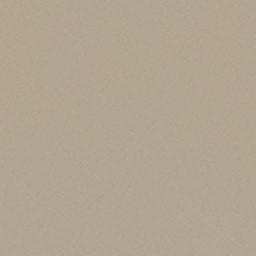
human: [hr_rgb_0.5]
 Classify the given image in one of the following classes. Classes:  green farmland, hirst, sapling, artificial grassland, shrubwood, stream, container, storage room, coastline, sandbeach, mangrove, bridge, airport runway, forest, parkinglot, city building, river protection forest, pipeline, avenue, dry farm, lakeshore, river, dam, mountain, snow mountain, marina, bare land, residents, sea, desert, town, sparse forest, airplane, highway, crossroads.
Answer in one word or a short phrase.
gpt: desert